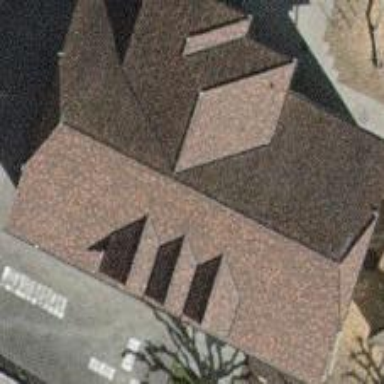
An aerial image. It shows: Kindergarten building.